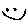
Label: smiley face